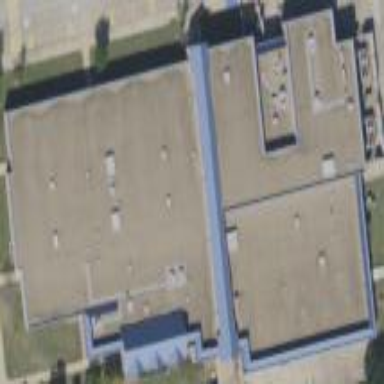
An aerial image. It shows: School building.